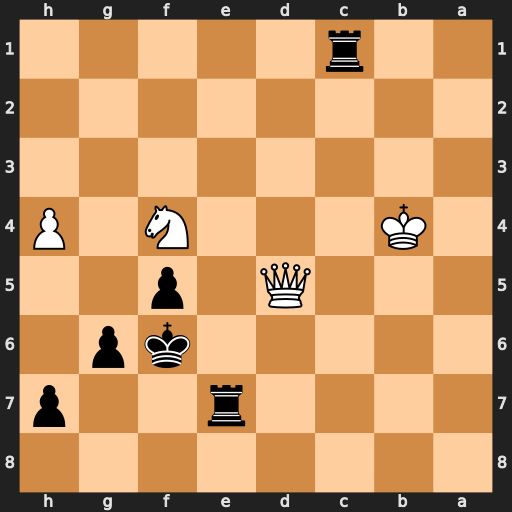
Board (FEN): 8/4r2p/5kp1/3Q1p2/1K3N1P/8/8/2r5
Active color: b
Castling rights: -
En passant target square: -
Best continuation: Rb7+ Qxb7 Rb1+ Kc5 Rxb7